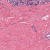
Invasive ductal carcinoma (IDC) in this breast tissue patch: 0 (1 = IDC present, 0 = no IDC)